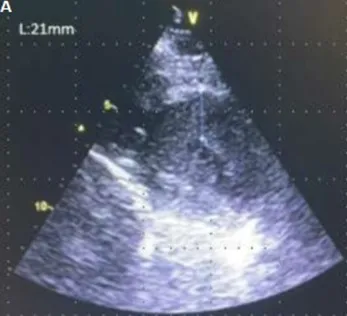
Transthoracic echocardiography;. Apical hypertrophic cardiomyopathy with a wall thickness up to 21mm.
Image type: radiology (ultrasound)